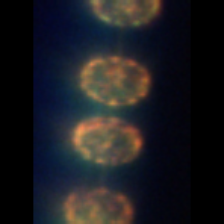
Taxon: Thalassiosira
Group: Diatoms